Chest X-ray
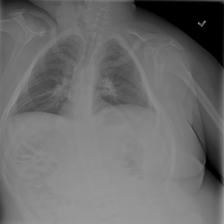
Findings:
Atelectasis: negative
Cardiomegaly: negative
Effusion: negative
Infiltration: negative
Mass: negative
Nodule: negative
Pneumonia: negative
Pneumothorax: negative
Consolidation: negative
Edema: negative
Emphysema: negative
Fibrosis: negative
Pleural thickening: negative
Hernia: negative